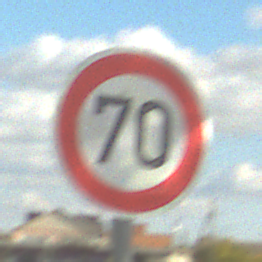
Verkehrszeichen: Geschwindigkeit70
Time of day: MorningAfternoon
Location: Outdoor (RoadRail)
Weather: PartlyCloudy
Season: NotSpecified
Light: Natural